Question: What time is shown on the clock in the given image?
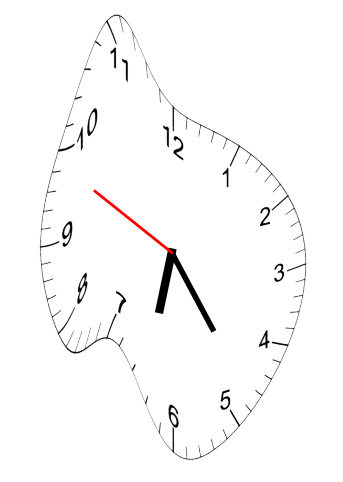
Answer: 06:23:49